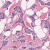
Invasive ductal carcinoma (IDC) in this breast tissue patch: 1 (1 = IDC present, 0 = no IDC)